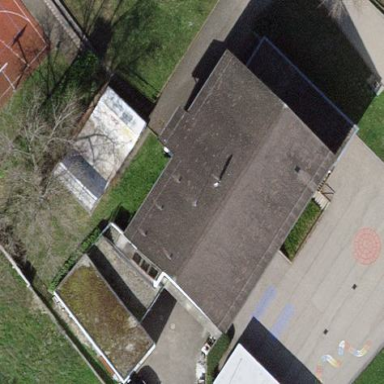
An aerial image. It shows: School.